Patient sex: M
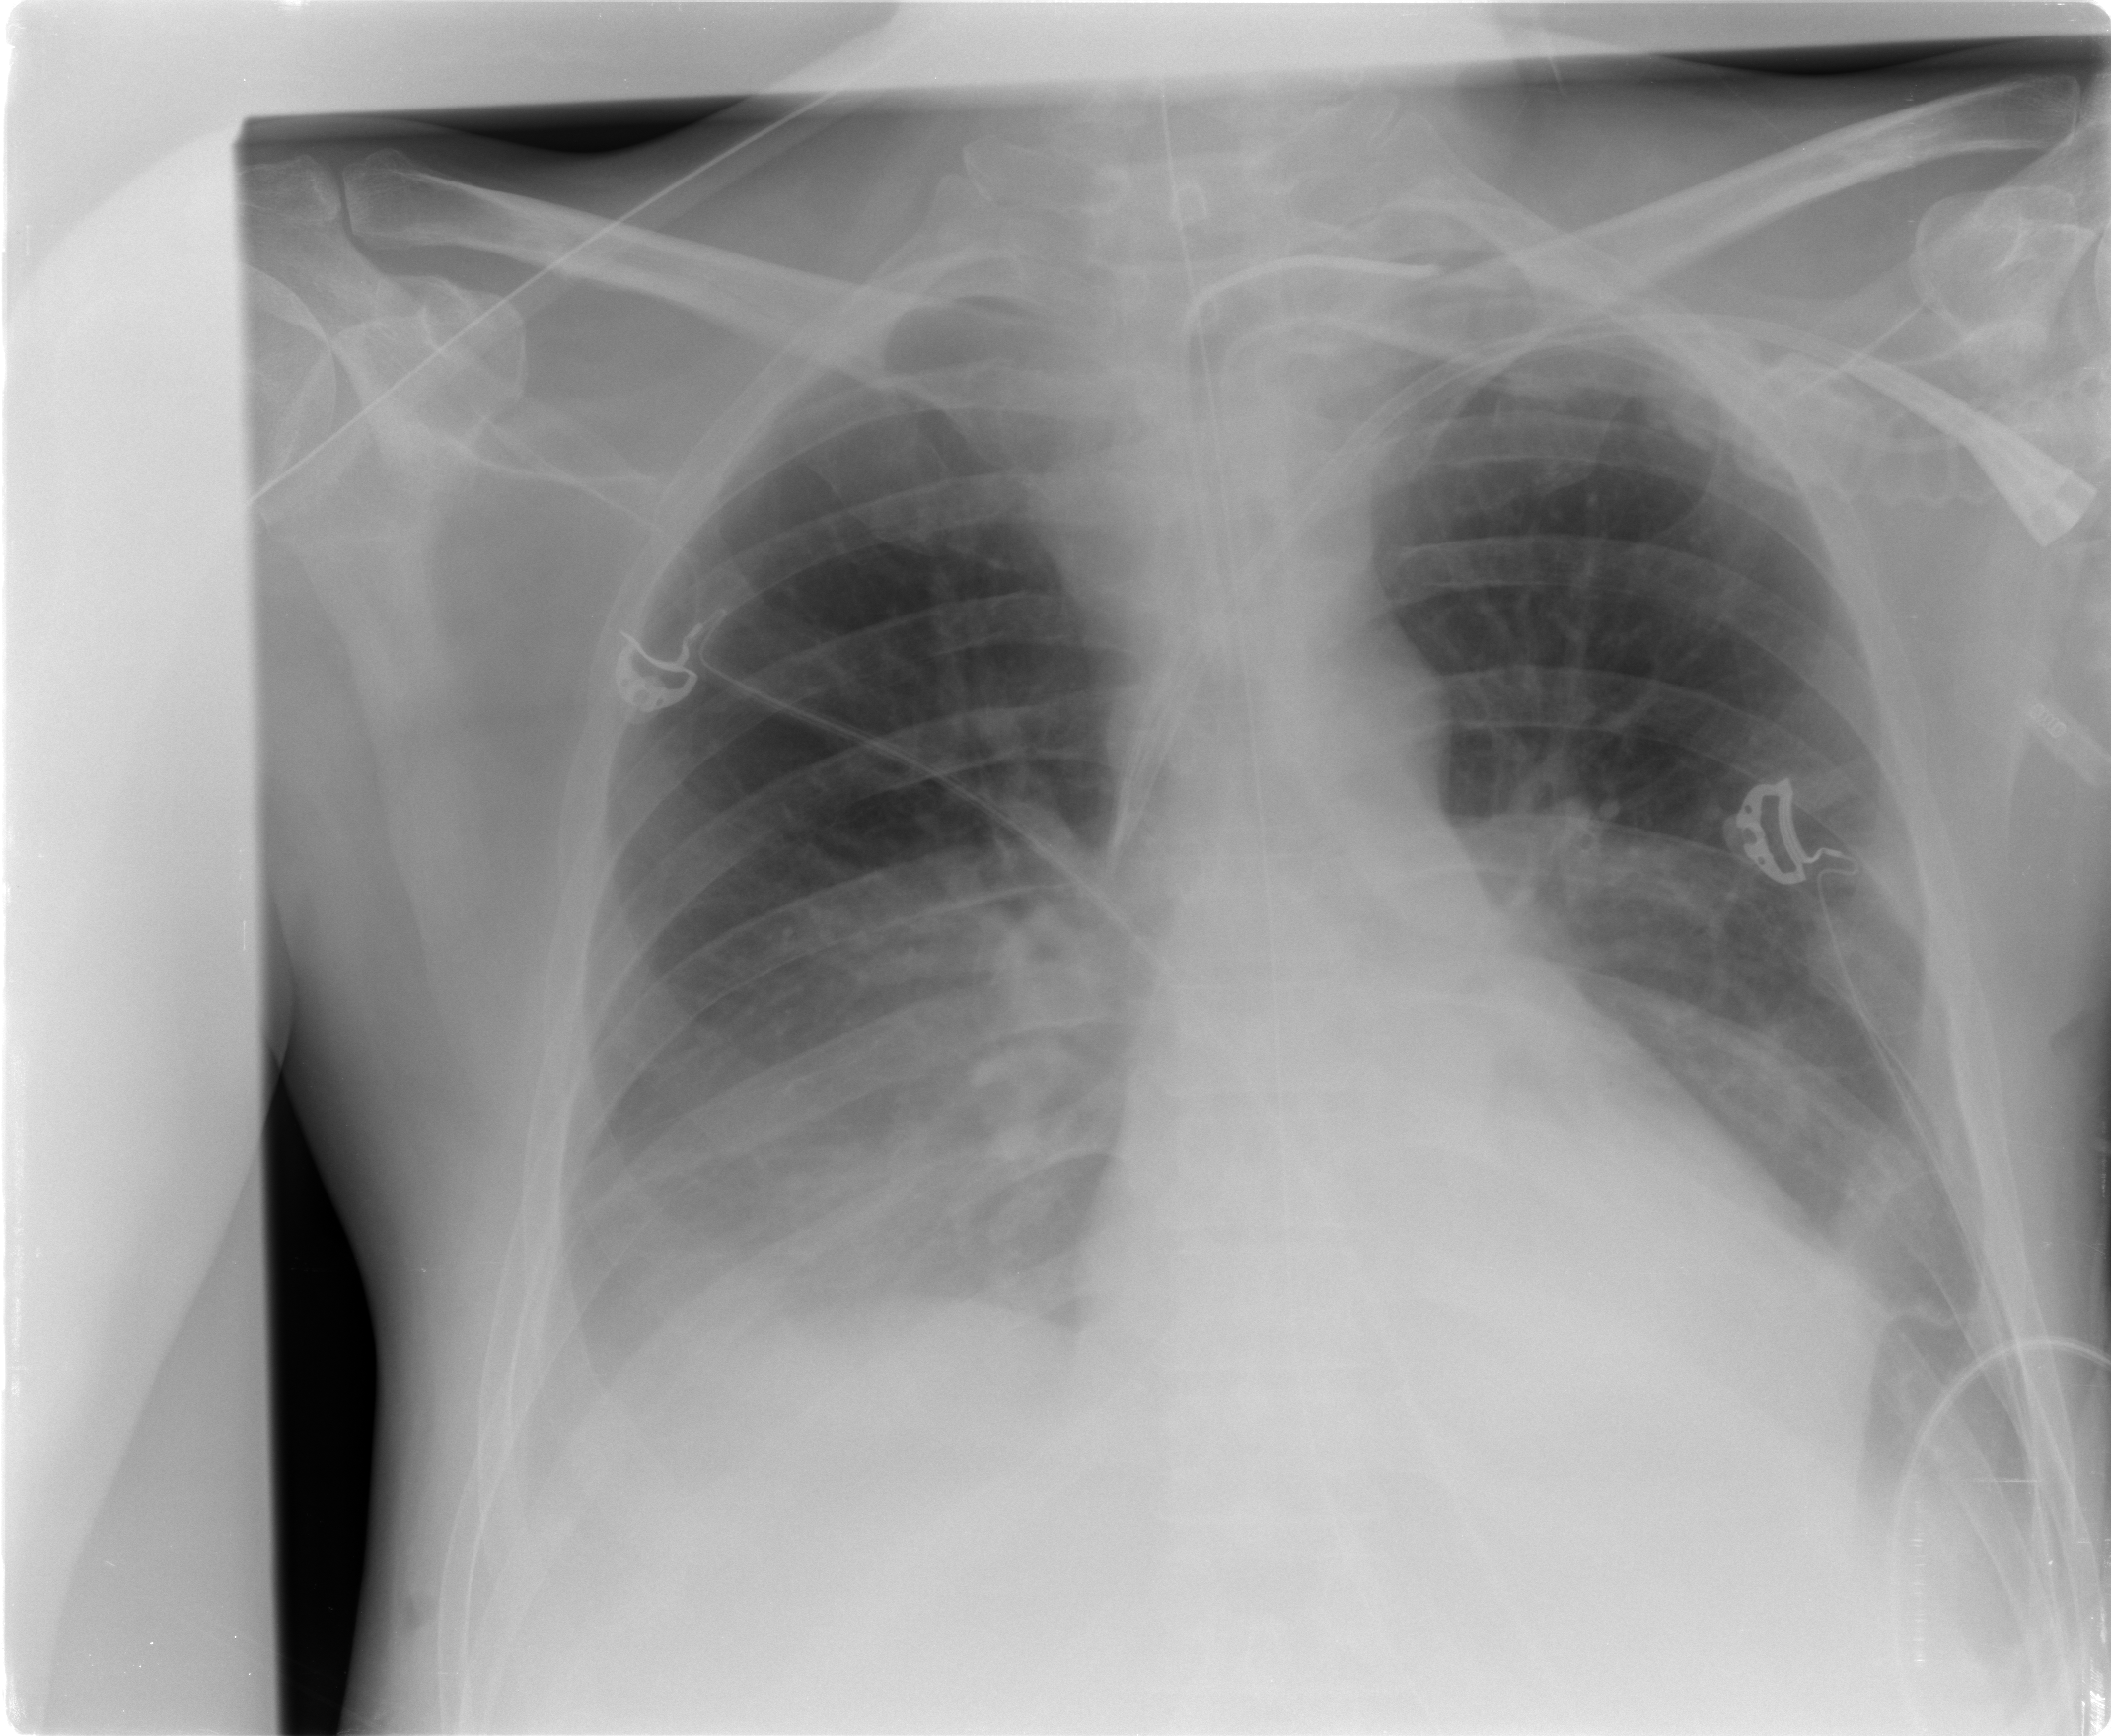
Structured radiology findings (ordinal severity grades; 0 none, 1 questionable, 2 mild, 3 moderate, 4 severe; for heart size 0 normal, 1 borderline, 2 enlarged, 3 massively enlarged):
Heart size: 0
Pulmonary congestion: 0
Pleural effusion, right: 2
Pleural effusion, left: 2
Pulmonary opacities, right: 2
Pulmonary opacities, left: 0
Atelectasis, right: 2
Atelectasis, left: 2